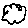
Label: cloud